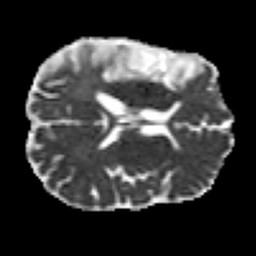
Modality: MD
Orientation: axial
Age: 45
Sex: male
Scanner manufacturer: siemens
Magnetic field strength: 3 T
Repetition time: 7.3 s
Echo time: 0.087 s